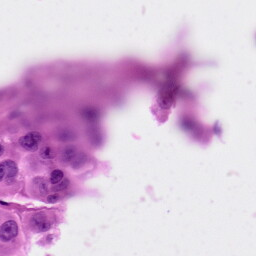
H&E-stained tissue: Skin